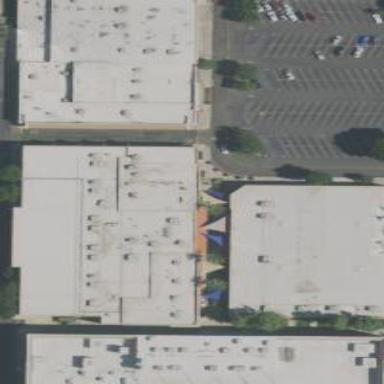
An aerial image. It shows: Retail building.